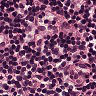
Metastatic tissue present: no